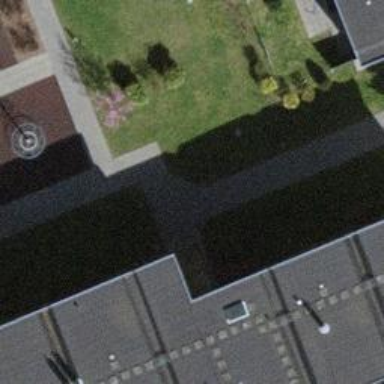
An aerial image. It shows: Sidewalk along the footway.